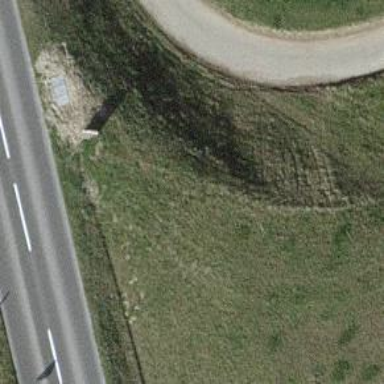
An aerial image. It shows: Embankment has been constructed as man-made feature.